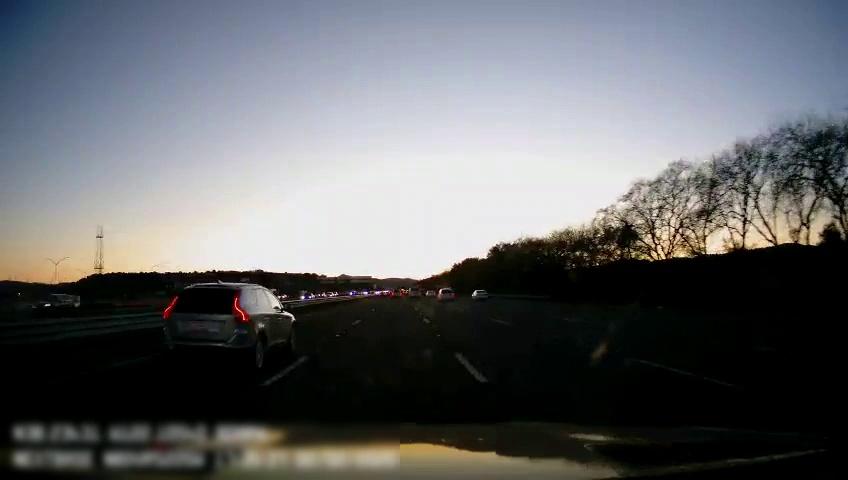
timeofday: Dusk/Dawn/Twilight
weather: Sunny
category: Drivable Space
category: Vehicles | SUV
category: Vehicles | Car
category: Vehicles | Car
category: Vehicles | SUV
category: Vehicles | Car
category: Vehicles | Van
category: Vehicles | SUV
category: Lanes | Alternate Lane
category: Lanes | Current Lane
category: Lanes | Current Lane
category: Lanes | Alternate Lane
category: Lanes | Alternate Lane